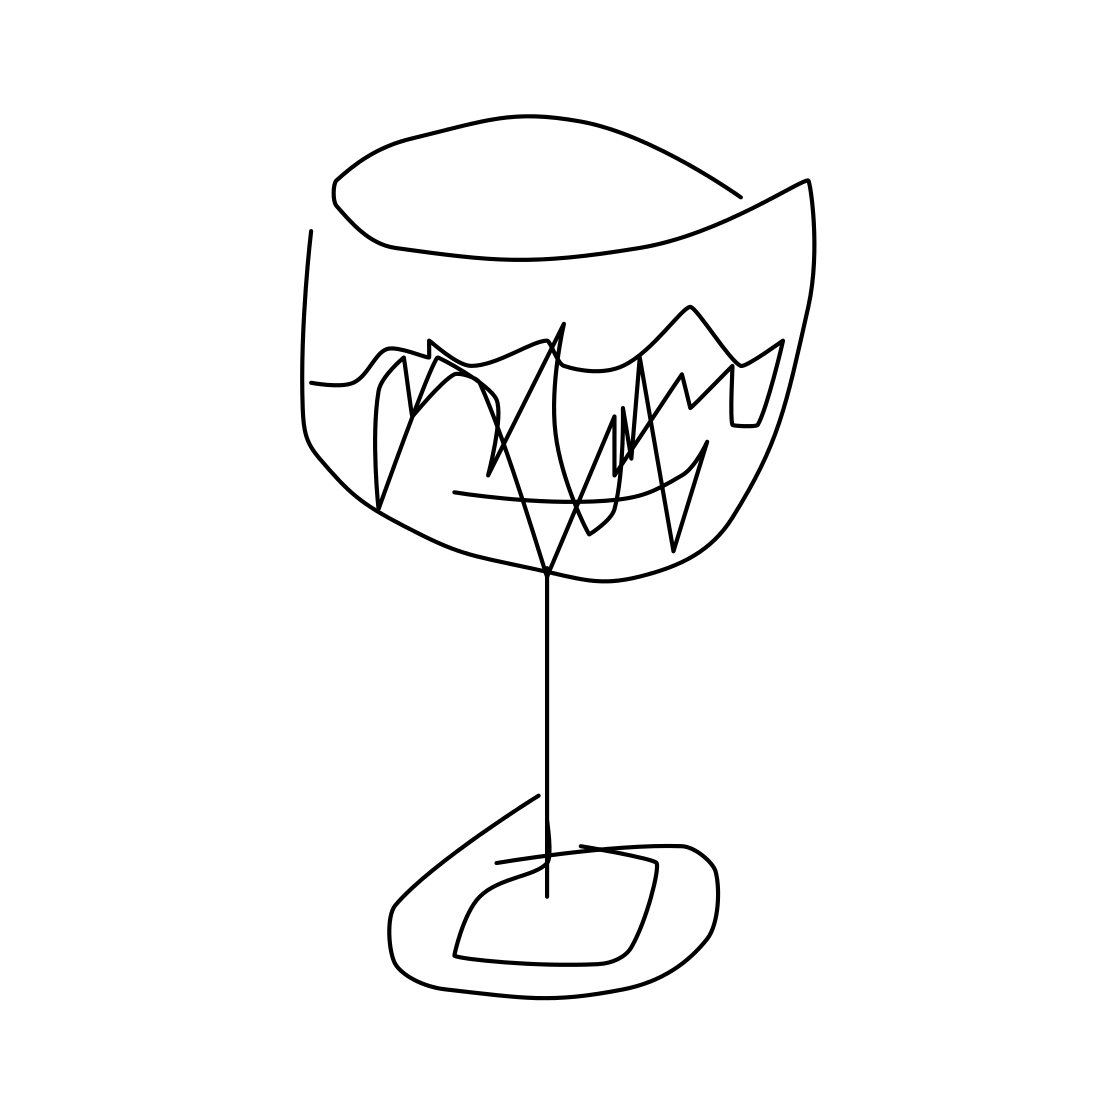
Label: wineglass